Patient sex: F
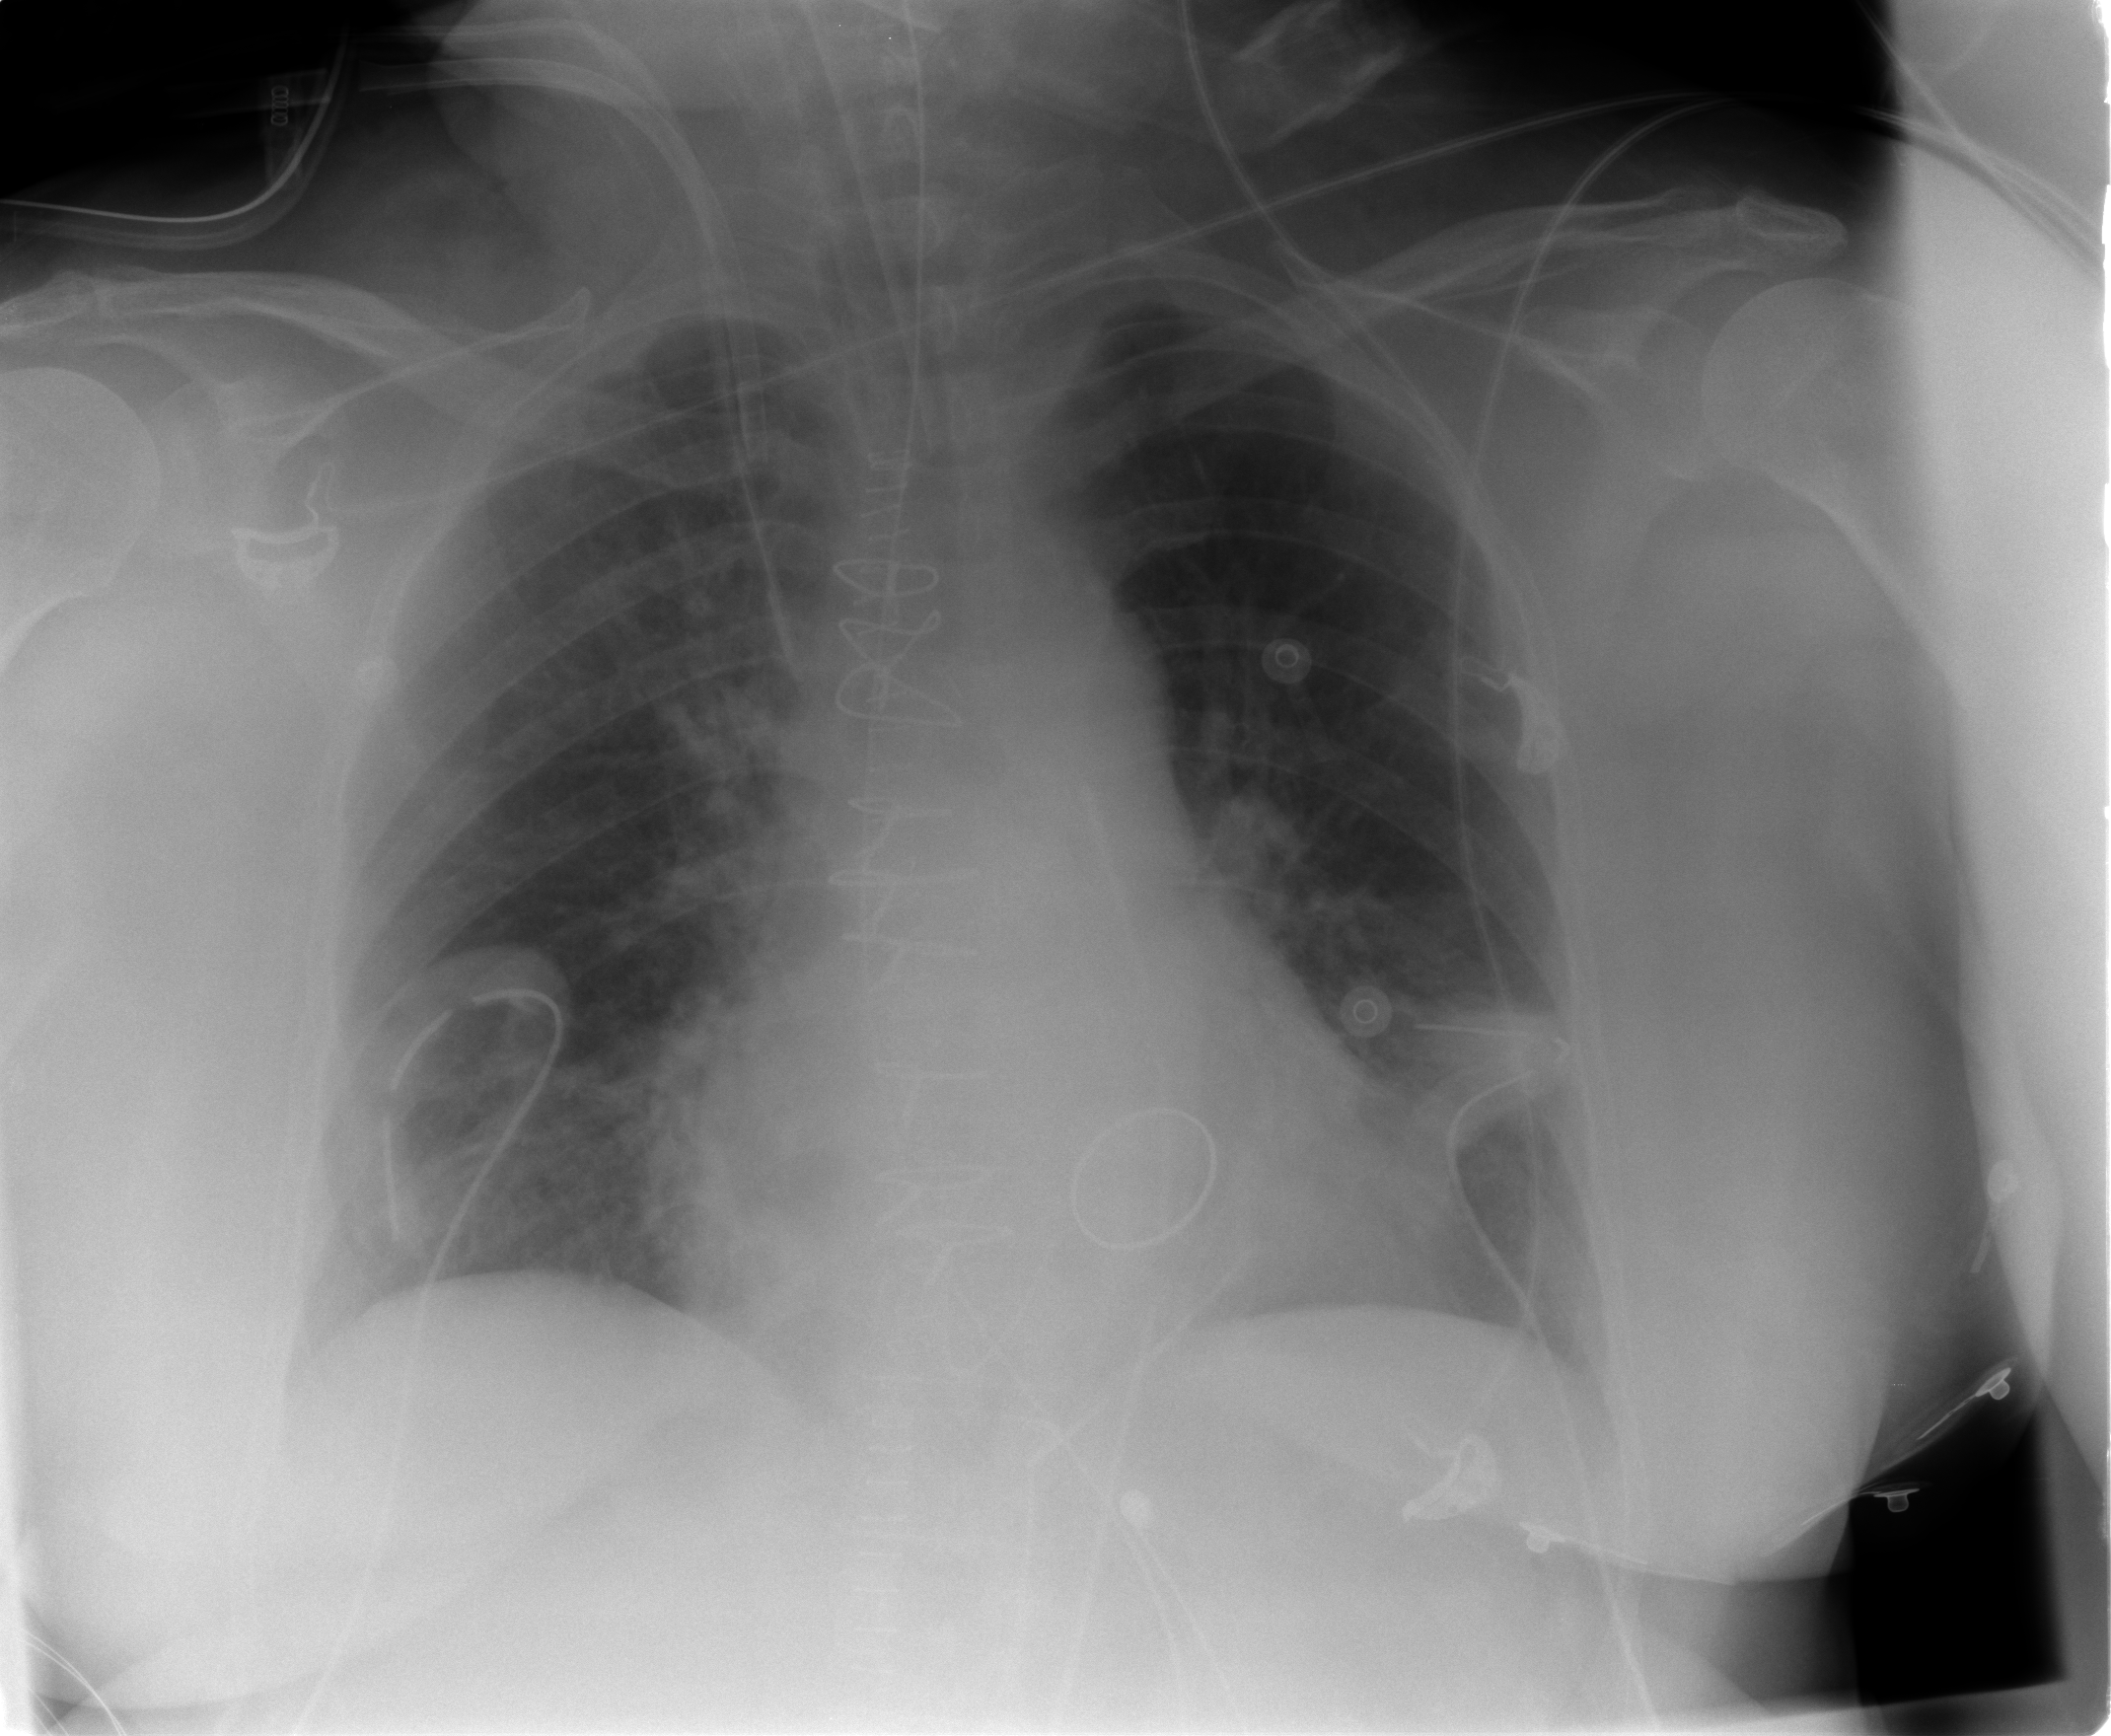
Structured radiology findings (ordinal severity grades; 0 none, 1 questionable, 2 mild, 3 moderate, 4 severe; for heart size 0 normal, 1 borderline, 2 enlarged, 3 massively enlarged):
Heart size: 1
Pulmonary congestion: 2
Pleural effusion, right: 0
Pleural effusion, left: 1
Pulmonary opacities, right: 0
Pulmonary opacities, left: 0
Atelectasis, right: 2
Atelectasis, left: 2